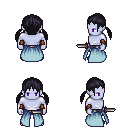
a pixel art fantasy rpg character, male body template, dark elf, purple skin, overskirt, metal pants, raven twin-tailed hairstyle, cloth bracers, dagger, four views (front, back, left, right), 2x2 character sprite sheet, small pixel art, hard edges, no anti-aliasing